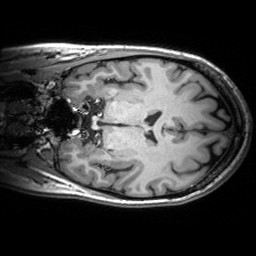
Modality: T1w
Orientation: coronal
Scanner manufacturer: siemens
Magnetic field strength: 3 T
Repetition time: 2.53 s
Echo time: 0.00299 s